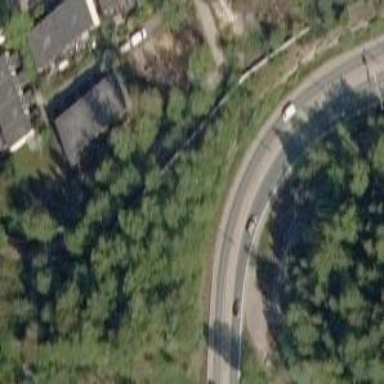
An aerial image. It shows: Trunk link highway with asphalt surface.